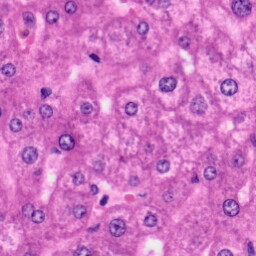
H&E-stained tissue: Liver